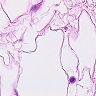
Metastatic tissue present: no